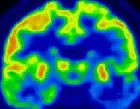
18F-FDG PET/CT imaging. 18F-FDG-PET images in axial.
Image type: radiology (mri)